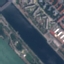
Land use / land cover: River